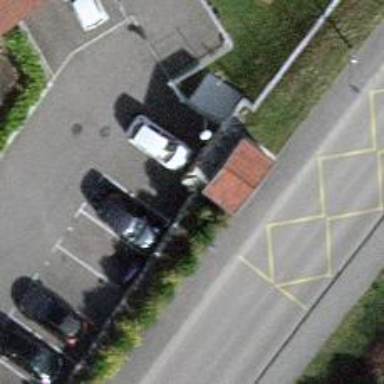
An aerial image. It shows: Bus stop with shelter.